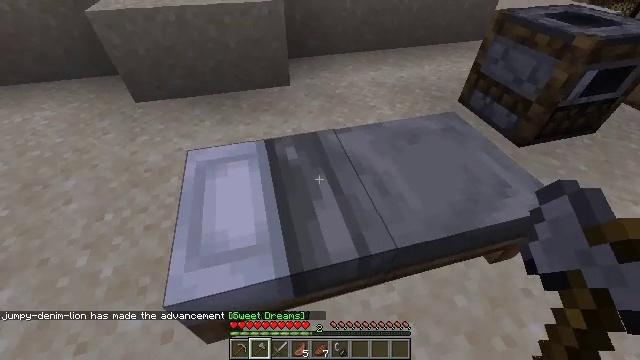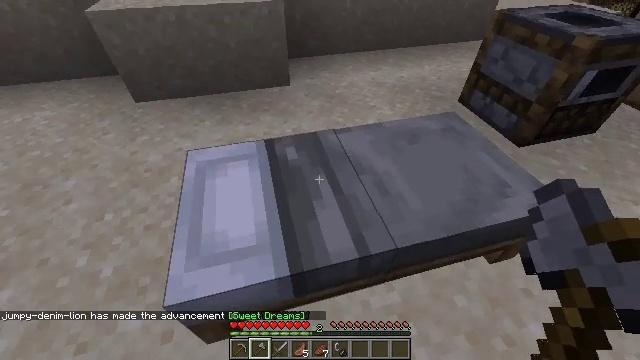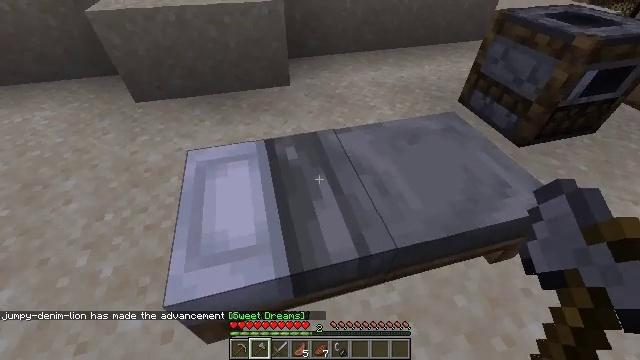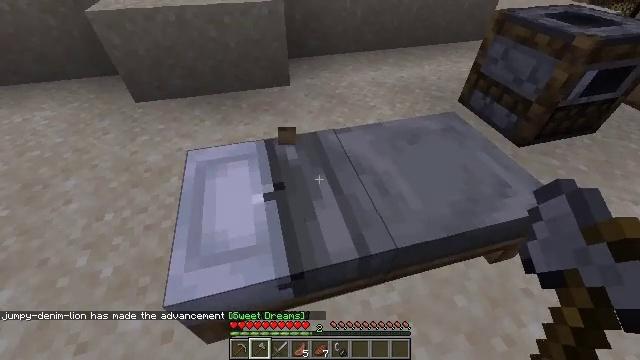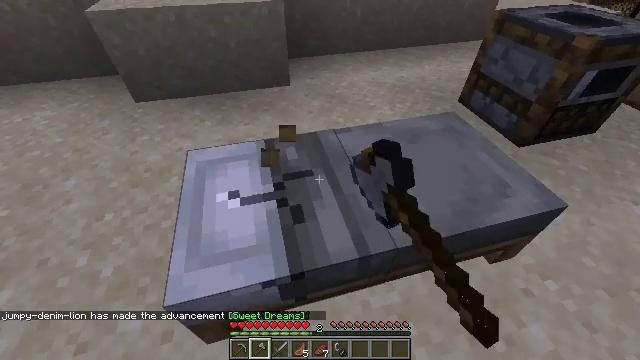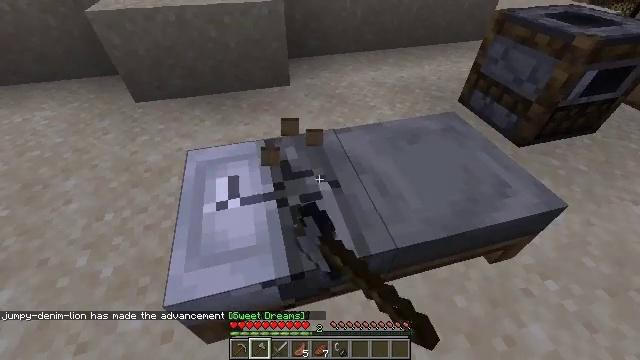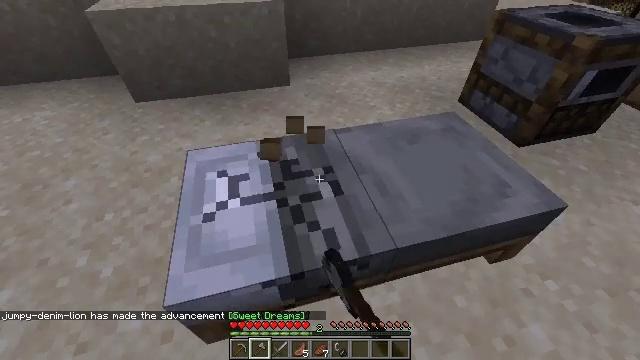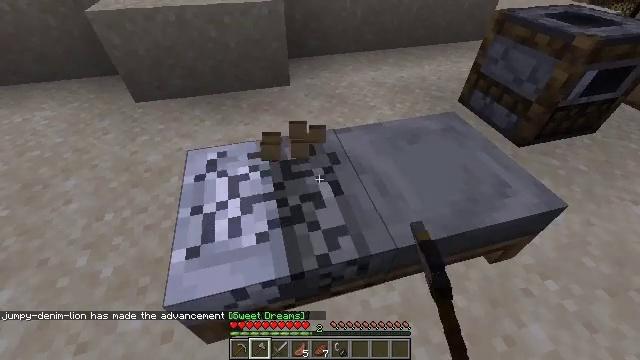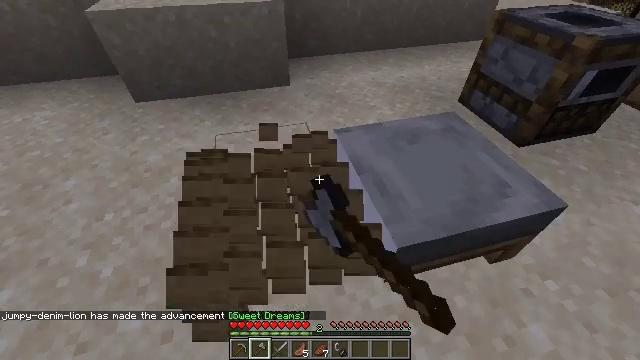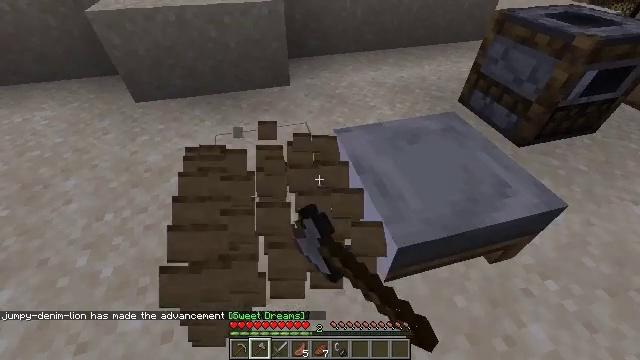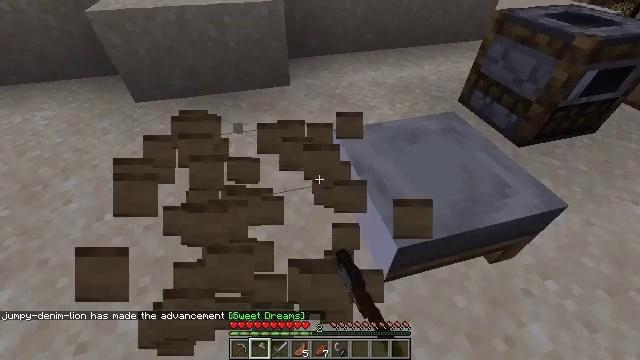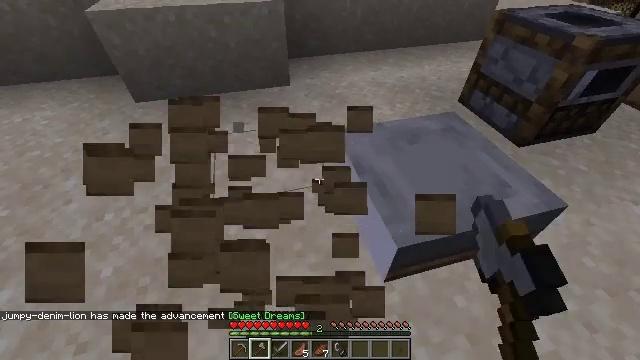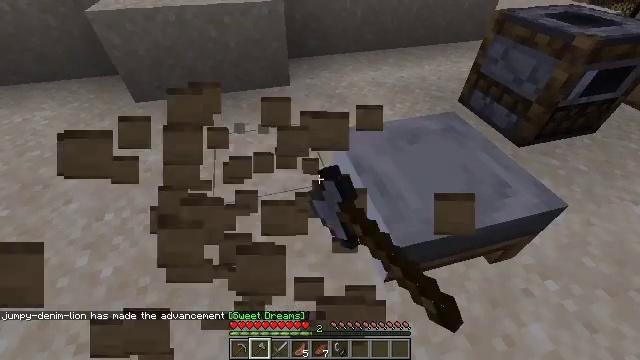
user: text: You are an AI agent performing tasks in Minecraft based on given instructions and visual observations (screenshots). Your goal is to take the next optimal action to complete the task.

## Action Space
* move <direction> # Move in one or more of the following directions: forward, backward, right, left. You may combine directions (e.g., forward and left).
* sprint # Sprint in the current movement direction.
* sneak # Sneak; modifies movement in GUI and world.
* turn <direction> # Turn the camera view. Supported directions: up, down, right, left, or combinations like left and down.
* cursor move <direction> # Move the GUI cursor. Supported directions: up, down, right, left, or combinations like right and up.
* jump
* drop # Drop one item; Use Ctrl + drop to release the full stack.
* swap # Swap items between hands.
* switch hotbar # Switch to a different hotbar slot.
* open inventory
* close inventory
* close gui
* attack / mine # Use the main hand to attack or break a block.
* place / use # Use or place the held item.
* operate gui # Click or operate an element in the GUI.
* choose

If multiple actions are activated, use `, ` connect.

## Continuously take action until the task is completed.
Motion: motion action
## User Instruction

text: Destroy the light gray bed to move it.
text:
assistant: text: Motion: no_op
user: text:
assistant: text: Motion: no_op
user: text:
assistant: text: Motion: attack / mine
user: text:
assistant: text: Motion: attack / mine
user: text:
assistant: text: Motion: attack / mine
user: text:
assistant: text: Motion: attack / mine
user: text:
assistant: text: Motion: attack / mine
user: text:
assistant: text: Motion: attack / mine
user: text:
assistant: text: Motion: attack / mine
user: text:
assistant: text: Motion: attack / mine
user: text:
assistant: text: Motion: attack / mine
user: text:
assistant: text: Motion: attack / mine
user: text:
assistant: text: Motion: attack / mine